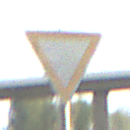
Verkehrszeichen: VorfahrtGewaehren
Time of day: SunriseSunset
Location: Outdoor (Suburban)
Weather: PartlyCloudy
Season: NotSpecified
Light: Natural